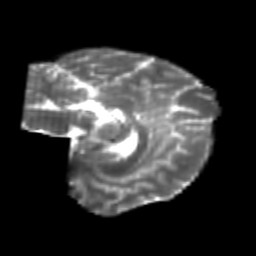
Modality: T2w
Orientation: sagittal
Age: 22
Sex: female
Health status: healthy
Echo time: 0.074 s